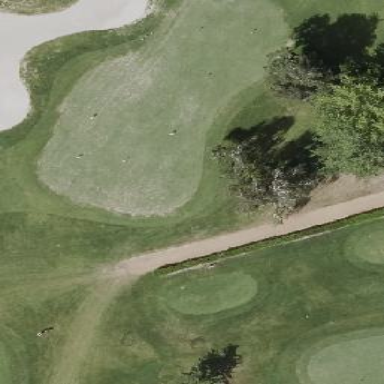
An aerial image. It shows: Golf green.